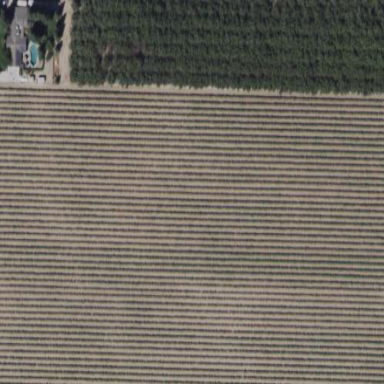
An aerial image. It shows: Vineyard.